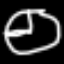
Label: clock